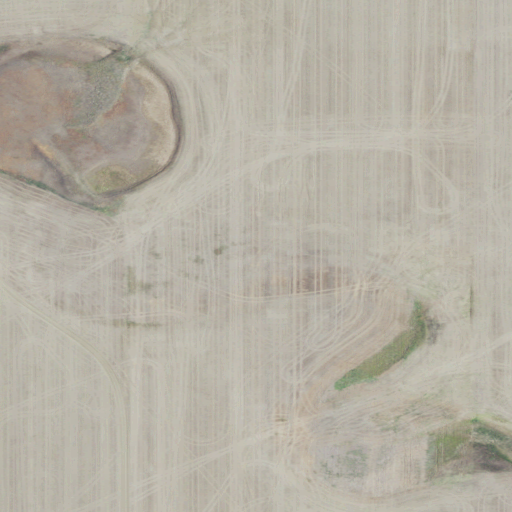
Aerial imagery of valley in Montana named Cameron Coulee containing cultivated crops and grassland